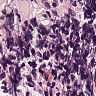
Metastatic tissue present: no